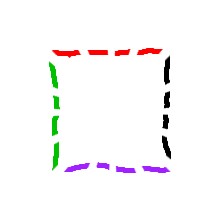
Shape: square